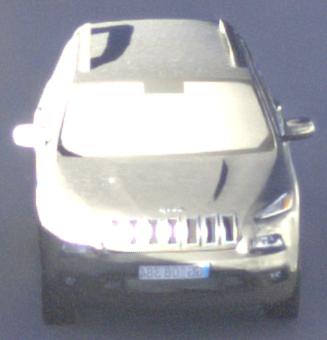
Make: Jeep
Model: Cherokee 3.2 V6 Pentastar
Detailed model: Cherokee (KL)
Model produced from: 2014/07
Model produced until: 2015/07
Doors: 5
Color: gray
Road condition: dry road
Daytime: sunrise or sunset
Contrast: high contrast